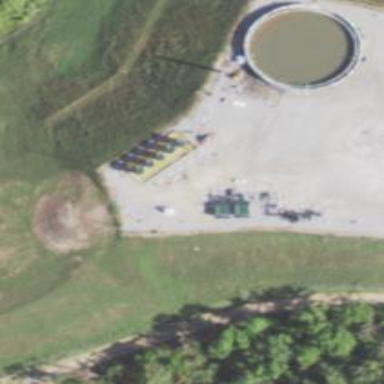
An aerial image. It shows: Storage tank that is man-made.